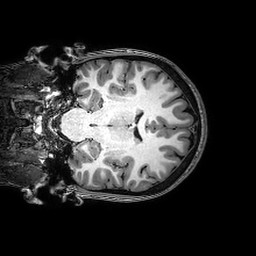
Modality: T1w
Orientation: coronal
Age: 23
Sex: female
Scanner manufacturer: philips
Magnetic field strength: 3 T
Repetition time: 0.00827 s
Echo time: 0.0038 s